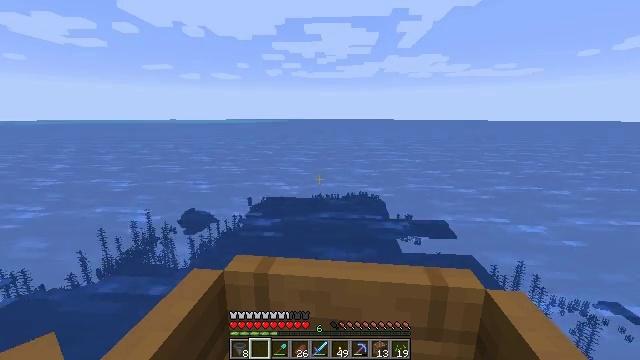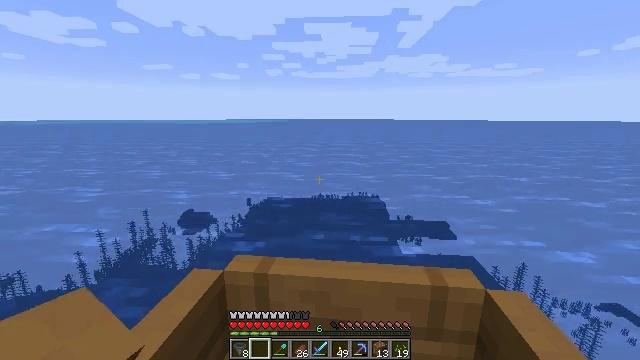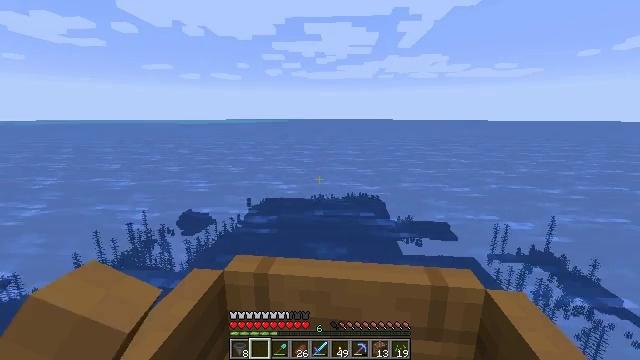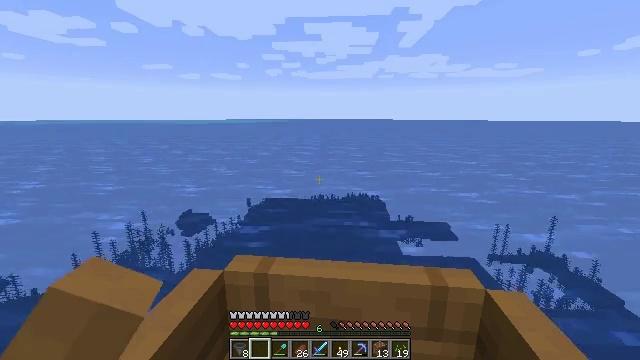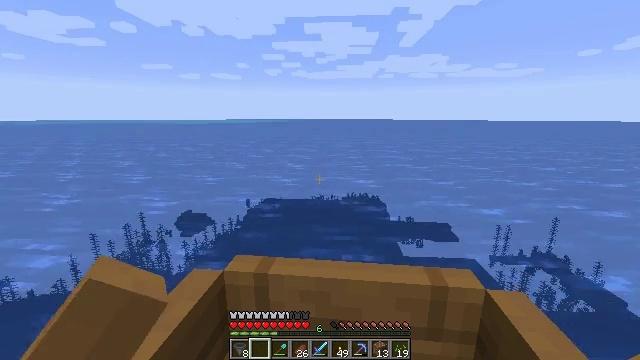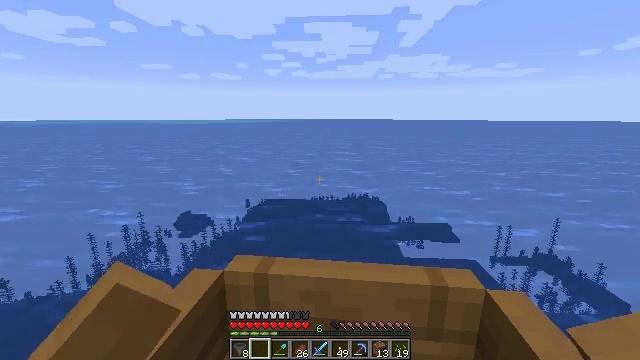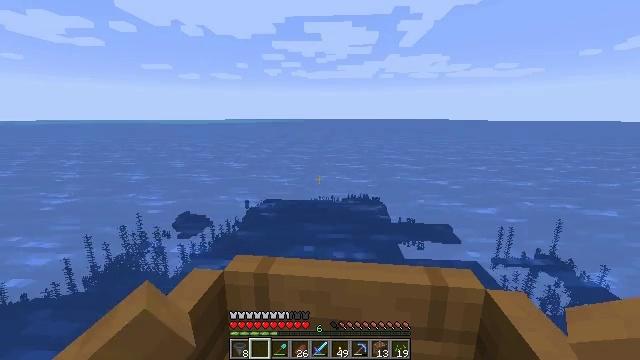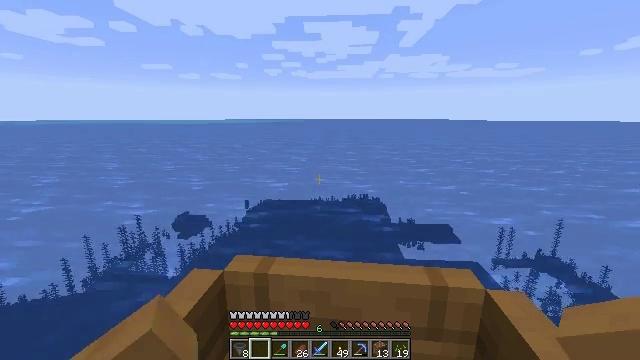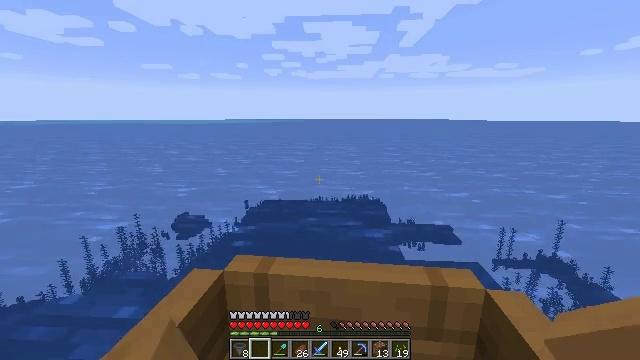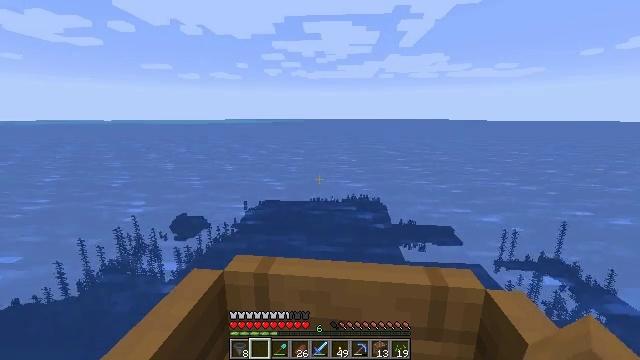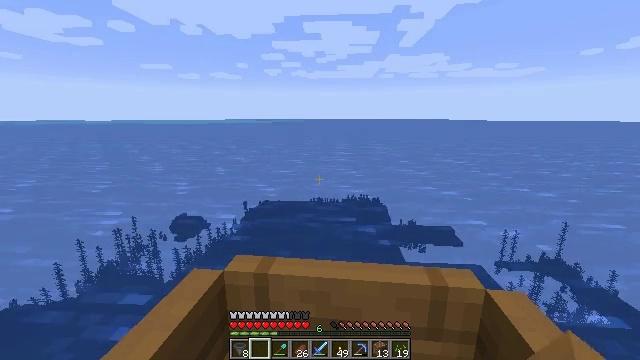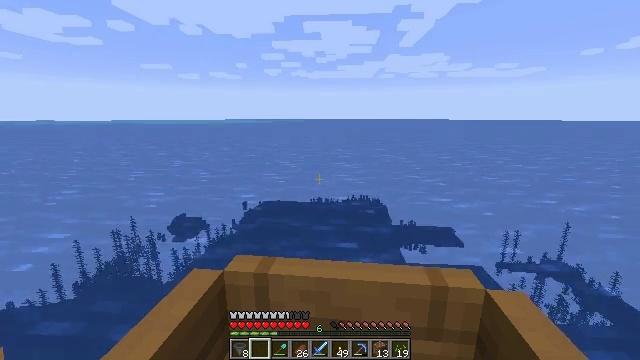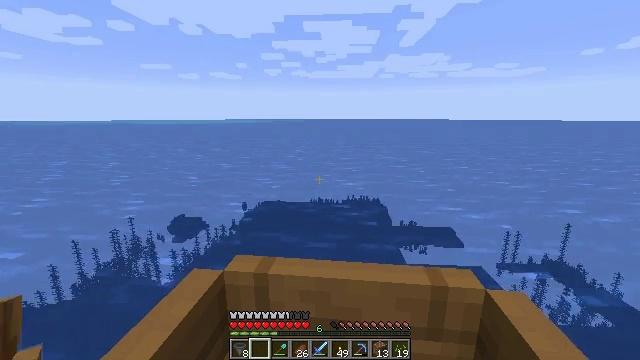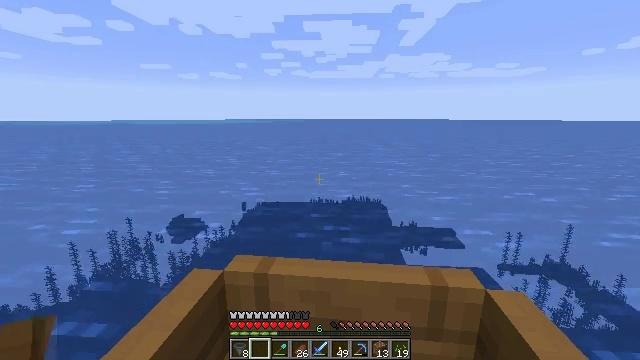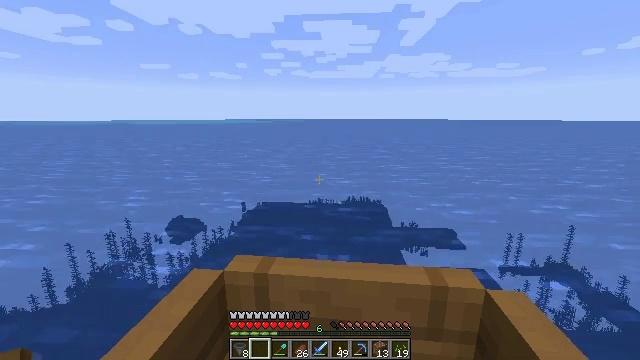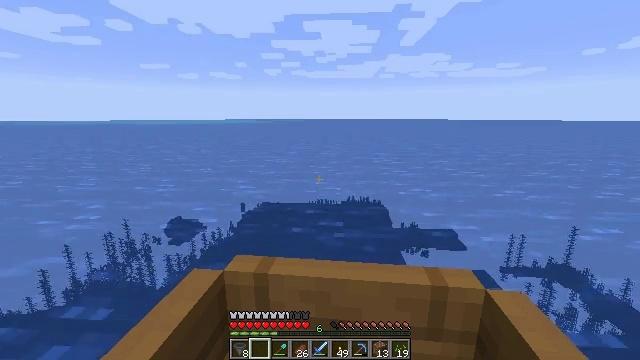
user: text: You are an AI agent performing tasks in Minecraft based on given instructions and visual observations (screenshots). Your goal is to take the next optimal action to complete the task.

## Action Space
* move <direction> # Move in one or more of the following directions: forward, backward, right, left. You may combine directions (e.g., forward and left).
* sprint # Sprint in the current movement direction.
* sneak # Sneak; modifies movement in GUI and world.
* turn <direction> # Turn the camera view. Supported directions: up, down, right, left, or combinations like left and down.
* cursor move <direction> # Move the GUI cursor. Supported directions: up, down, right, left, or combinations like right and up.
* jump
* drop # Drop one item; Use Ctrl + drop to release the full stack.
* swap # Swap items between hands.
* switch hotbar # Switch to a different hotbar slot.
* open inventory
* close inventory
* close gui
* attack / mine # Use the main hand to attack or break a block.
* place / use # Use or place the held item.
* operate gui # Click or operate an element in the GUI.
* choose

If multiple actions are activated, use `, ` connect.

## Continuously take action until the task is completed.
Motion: motion action
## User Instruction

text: Harvest the cactus plant.
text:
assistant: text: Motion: move forward
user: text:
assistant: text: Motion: move forward
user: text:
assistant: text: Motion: move forward
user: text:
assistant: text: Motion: move forward
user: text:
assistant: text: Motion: move forward
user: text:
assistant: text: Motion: move forward
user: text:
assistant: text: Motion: move forward
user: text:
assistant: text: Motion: move forward
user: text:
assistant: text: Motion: move forward
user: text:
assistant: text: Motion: move forward
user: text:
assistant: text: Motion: move forward
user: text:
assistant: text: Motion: move forward
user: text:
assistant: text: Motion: move forward
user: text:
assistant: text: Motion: move forward
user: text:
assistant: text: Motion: move forward
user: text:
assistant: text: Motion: move forward
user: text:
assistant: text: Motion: move forward
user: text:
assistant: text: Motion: move forward
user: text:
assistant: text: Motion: move forward
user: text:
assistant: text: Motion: move forward
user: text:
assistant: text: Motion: move forward
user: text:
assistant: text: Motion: move forward
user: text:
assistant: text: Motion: move forward
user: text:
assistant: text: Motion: move forward
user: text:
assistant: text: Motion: move forward
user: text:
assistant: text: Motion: move forward
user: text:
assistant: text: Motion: move forward
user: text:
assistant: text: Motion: move forward
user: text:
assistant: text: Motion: move forward
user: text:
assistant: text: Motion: move forward